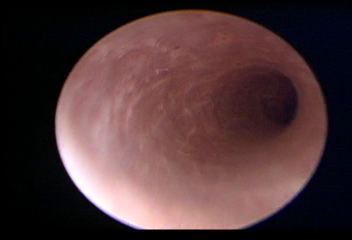
Modality: WLC
Class: Normal mucosa
Bladder cancer association: No